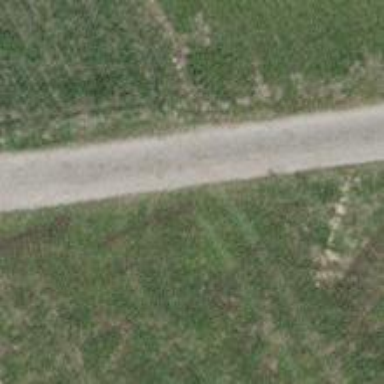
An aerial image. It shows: Paved track with grade 1 surface.